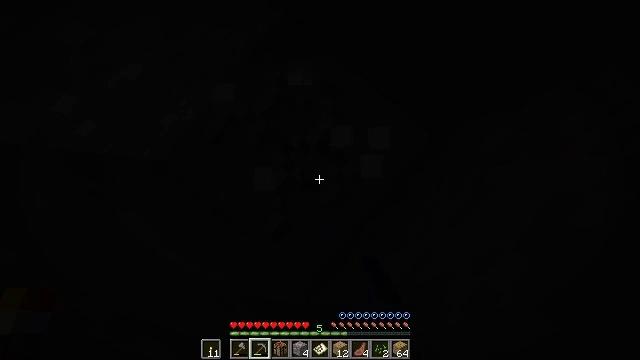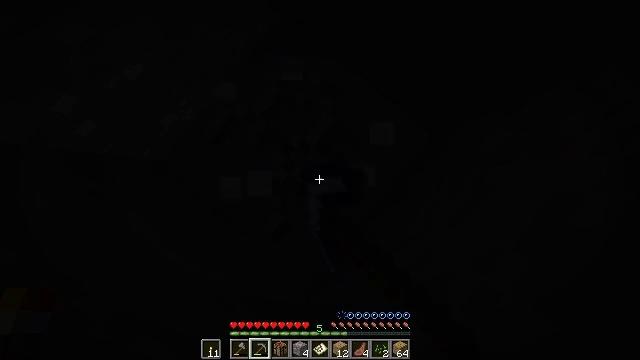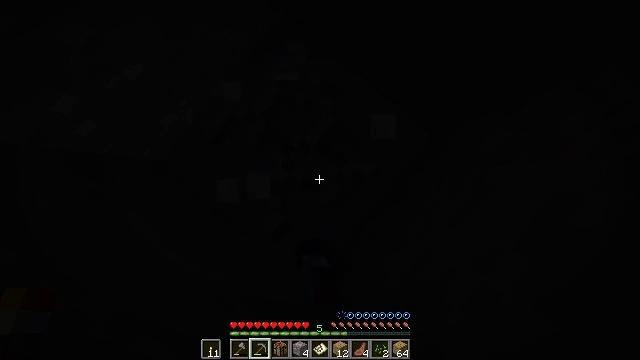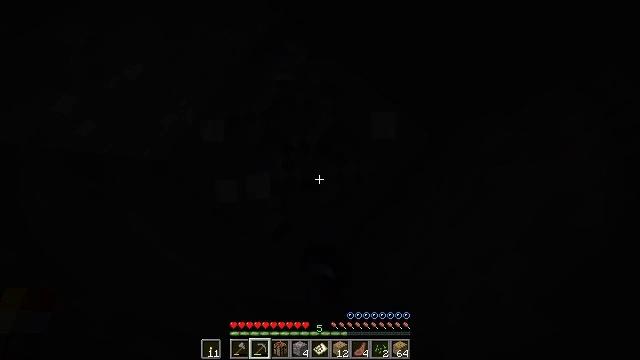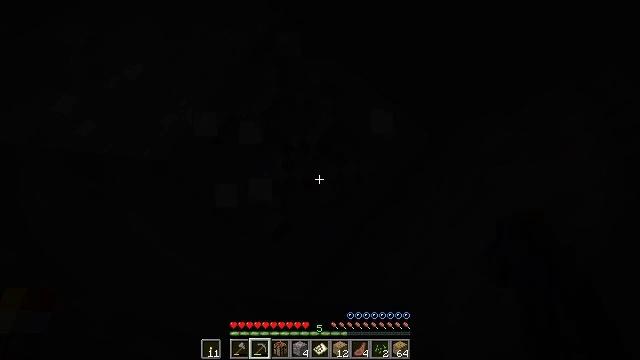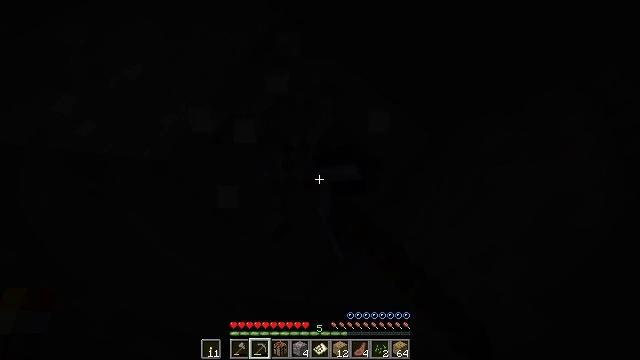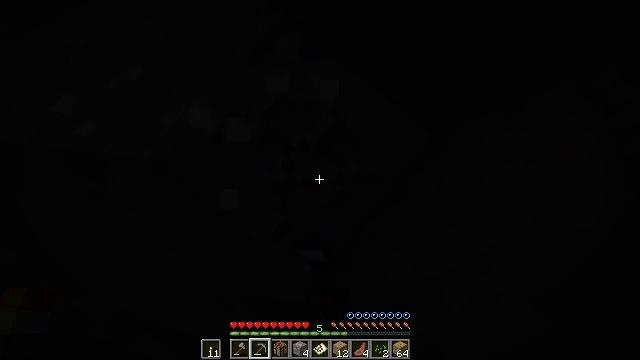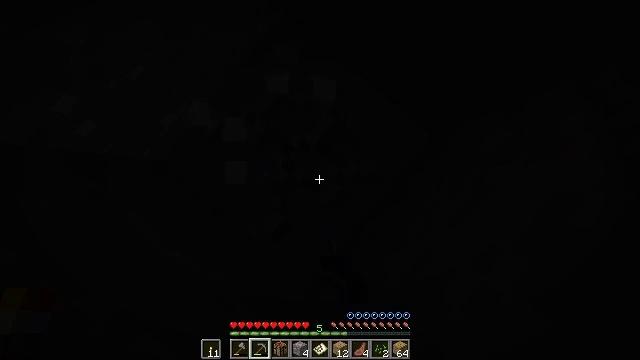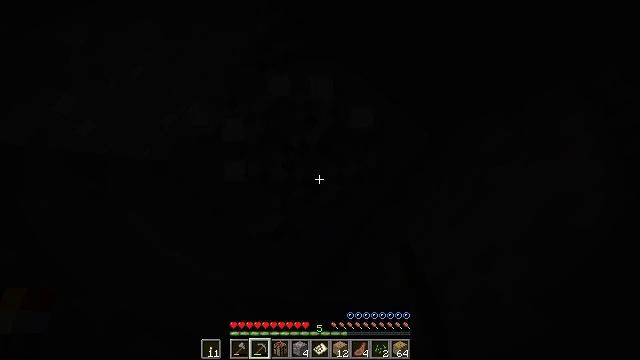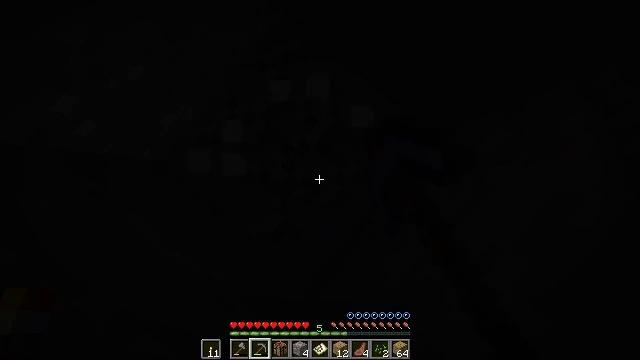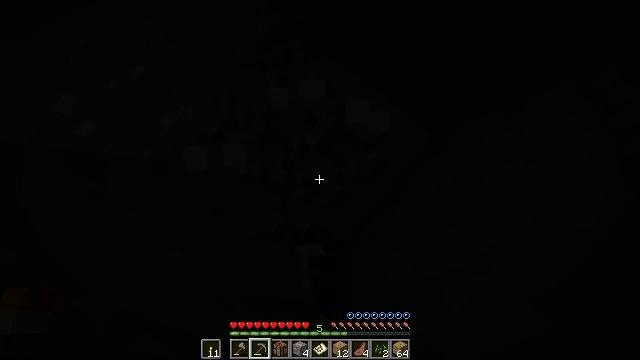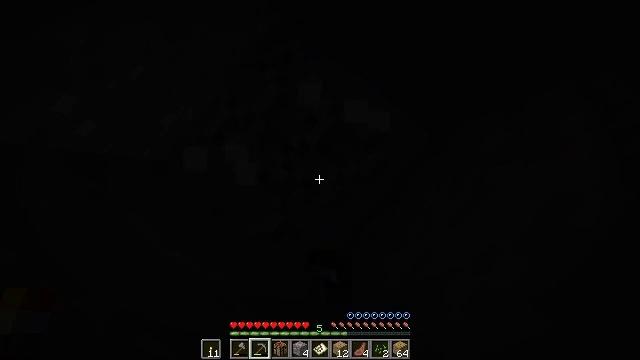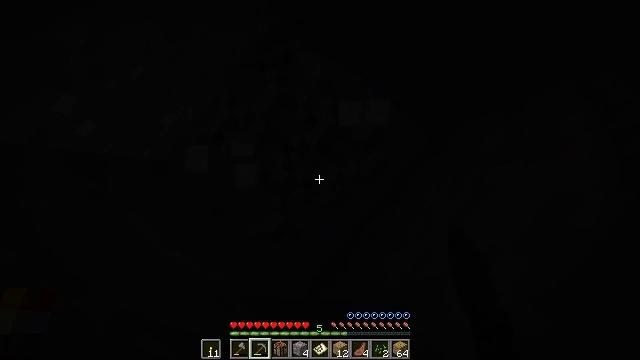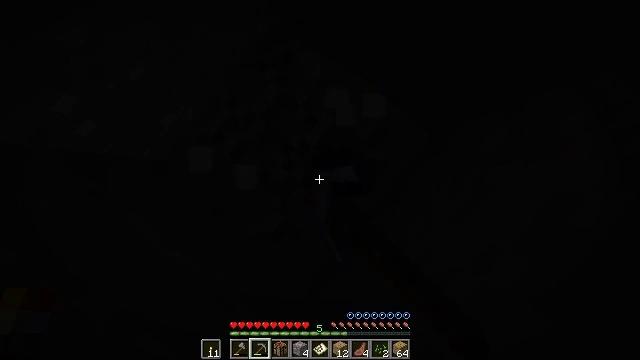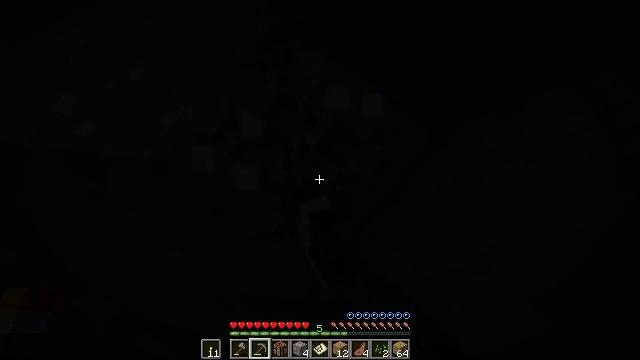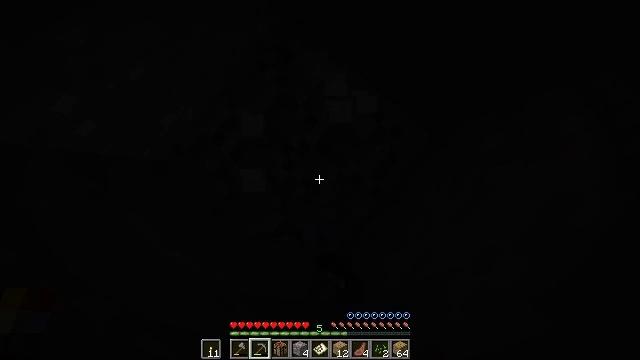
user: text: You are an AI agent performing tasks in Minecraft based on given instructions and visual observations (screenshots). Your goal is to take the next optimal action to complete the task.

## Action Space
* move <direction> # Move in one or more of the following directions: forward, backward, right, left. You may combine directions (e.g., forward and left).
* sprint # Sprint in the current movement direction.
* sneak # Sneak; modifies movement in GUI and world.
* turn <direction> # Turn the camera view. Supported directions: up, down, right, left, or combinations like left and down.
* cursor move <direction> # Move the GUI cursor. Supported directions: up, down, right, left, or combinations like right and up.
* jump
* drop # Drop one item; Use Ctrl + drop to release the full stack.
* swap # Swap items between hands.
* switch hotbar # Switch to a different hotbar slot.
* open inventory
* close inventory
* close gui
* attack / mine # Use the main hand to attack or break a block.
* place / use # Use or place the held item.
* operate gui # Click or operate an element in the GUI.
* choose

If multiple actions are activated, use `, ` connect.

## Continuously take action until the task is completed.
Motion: motion action
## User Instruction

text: Mine sand by the water.
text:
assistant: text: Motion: attack / mine
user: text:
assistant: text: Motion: attack / mine
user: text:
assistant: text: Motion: attack / mine
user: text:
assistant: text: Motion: attack / mine
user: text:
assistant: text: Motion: attack / mine
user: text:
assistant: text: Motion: attack / mine
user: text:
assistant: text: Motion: attack / mine
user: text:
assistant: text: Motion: attack / mine
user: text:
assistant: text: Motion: attack / mine
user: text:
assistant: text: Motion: attack / mine
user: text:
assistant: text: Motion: attack / mine
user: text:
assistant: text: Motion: attack / mine
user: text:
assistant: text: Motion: attack / mine
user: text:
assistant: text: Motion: attack / mine
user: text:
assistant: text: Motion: attack / mine
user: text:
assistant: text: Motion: attack / mine
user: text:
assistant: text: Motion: attack / mine
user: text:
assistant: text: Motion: attack / mine
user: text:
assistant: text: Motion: attack / mine
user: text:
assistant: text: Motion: attack / mine
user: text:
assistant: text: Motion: attack / mine
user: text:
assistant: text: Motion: attack / mine
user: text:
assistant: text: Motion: attack / mine
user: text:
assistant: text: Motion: attack / mine
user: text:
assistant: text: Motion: attack / mine
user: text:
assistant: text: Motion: attack / mine
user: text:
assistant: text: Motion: attack / mine
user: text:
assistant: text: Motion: attack / mine